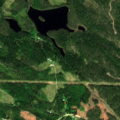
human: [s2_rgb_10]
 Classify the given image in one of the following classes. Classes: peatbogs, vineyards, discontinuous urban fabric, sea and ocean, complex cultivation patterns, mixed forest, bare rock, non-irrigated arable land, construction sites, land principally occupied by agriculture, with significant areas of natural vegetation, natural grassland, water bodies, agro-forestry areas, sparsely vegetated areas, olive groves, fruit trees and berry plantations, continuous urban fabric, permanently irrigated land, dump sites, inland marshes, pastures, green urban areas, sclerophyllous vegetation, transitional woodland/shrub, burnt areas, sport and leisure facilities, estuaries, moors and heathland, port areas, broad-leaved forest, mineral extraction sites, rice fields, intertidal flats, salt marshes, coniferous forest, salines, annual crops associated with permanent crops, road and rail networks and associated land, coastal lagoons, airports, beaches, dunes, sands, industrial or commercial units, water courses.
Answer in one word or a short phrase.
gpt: coniferous forest, mixed forest